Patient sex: F
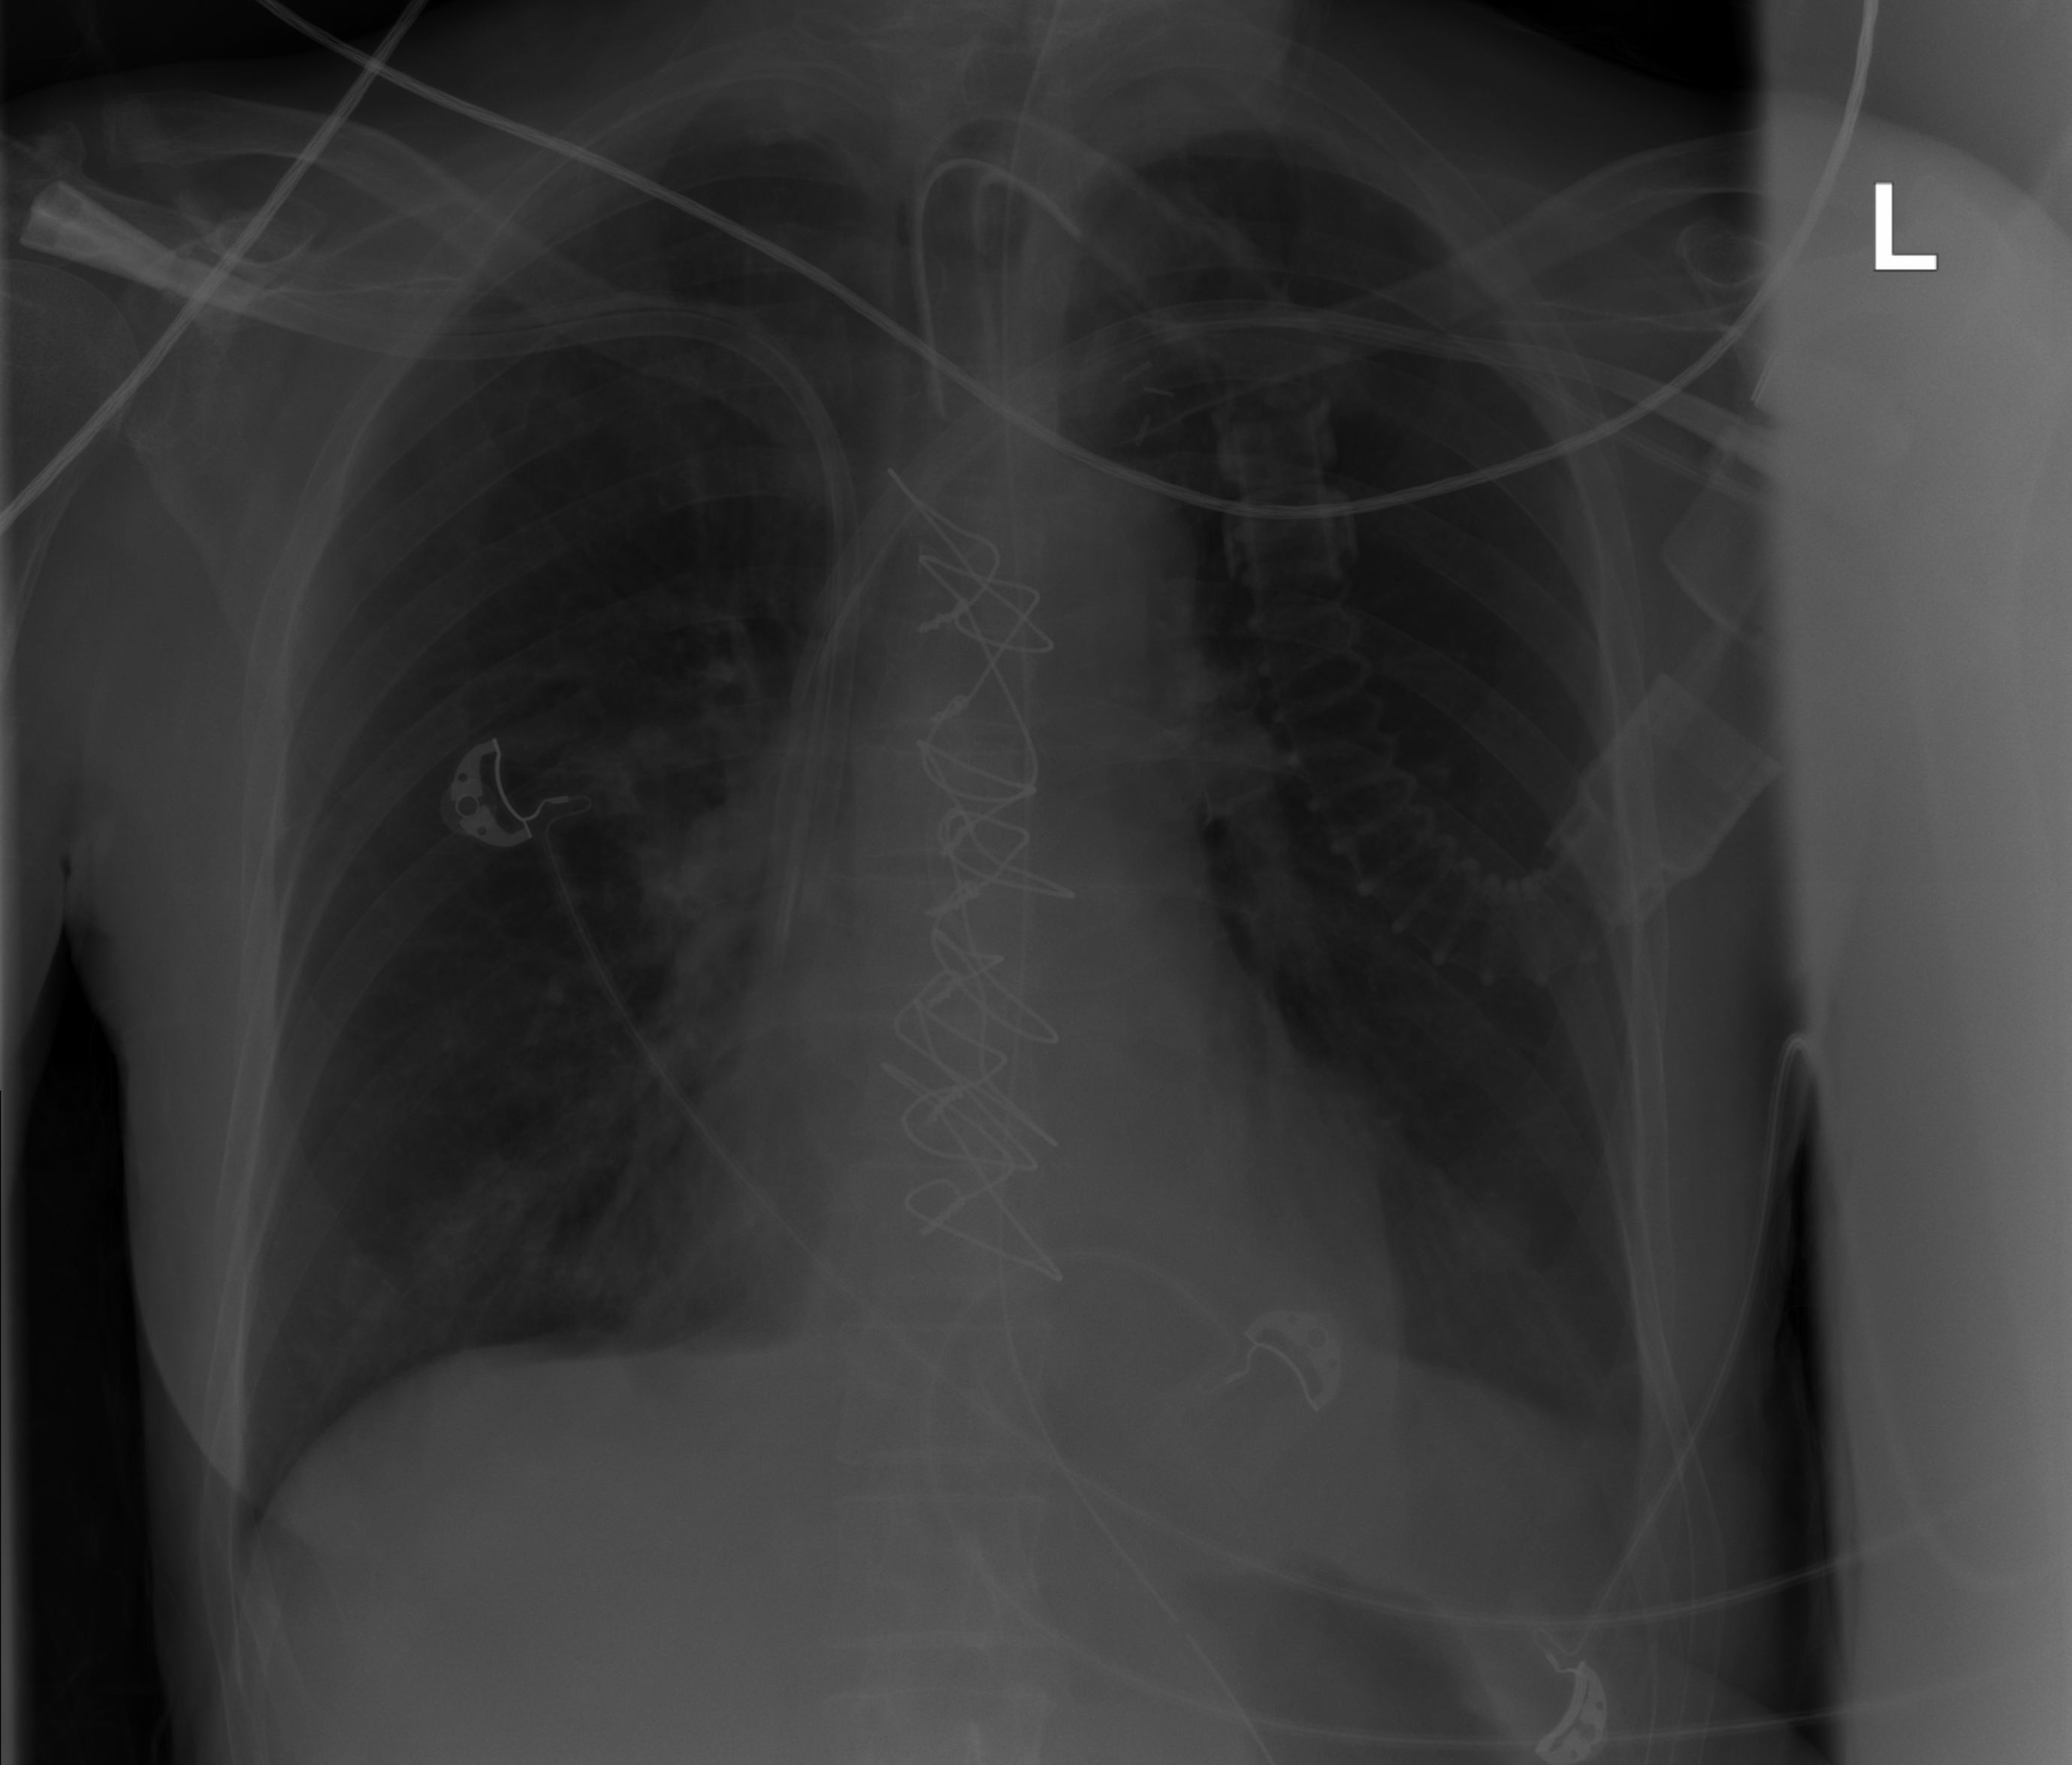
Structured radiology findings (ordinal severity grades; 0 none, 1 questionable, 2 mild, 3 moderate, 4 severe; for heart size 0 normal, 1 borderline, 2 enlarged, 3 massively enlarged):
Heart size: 0
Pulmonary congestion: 0
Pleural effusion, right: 0
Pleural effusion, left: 2
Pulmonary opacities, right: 0
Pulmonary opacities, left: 0
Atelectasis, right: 0
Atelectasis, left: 0